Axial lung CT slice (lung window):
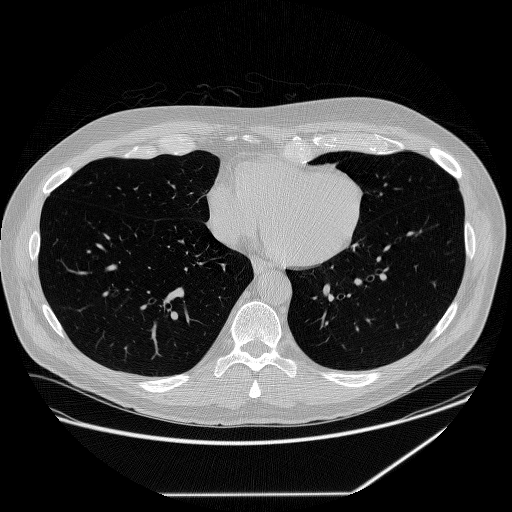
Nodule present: no